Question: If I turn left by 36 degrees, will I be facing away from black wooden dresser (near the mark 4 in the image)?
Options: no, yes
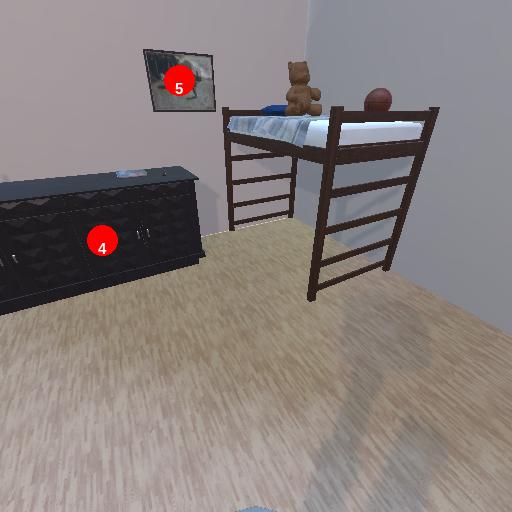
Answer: no